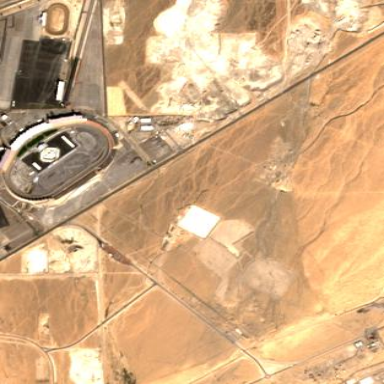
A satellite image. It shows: Stadium for motor sports.